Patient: sex M, age 43
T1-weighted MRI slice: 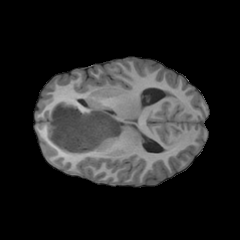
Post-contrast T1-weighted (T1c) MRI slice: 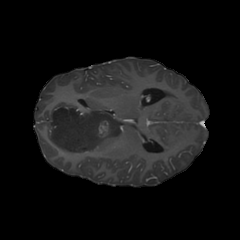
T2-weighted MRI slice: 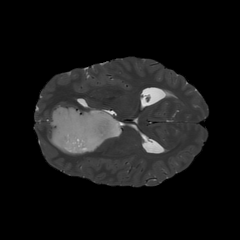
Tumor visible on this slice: yes
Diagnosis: Astrocytoma, IDH-mutant
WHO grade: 4